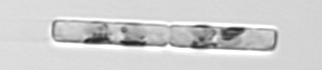
Label: Guinardia_delicatula